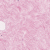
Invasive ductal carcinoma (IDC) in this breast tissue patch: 0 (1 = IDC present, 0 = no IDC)